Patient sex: M
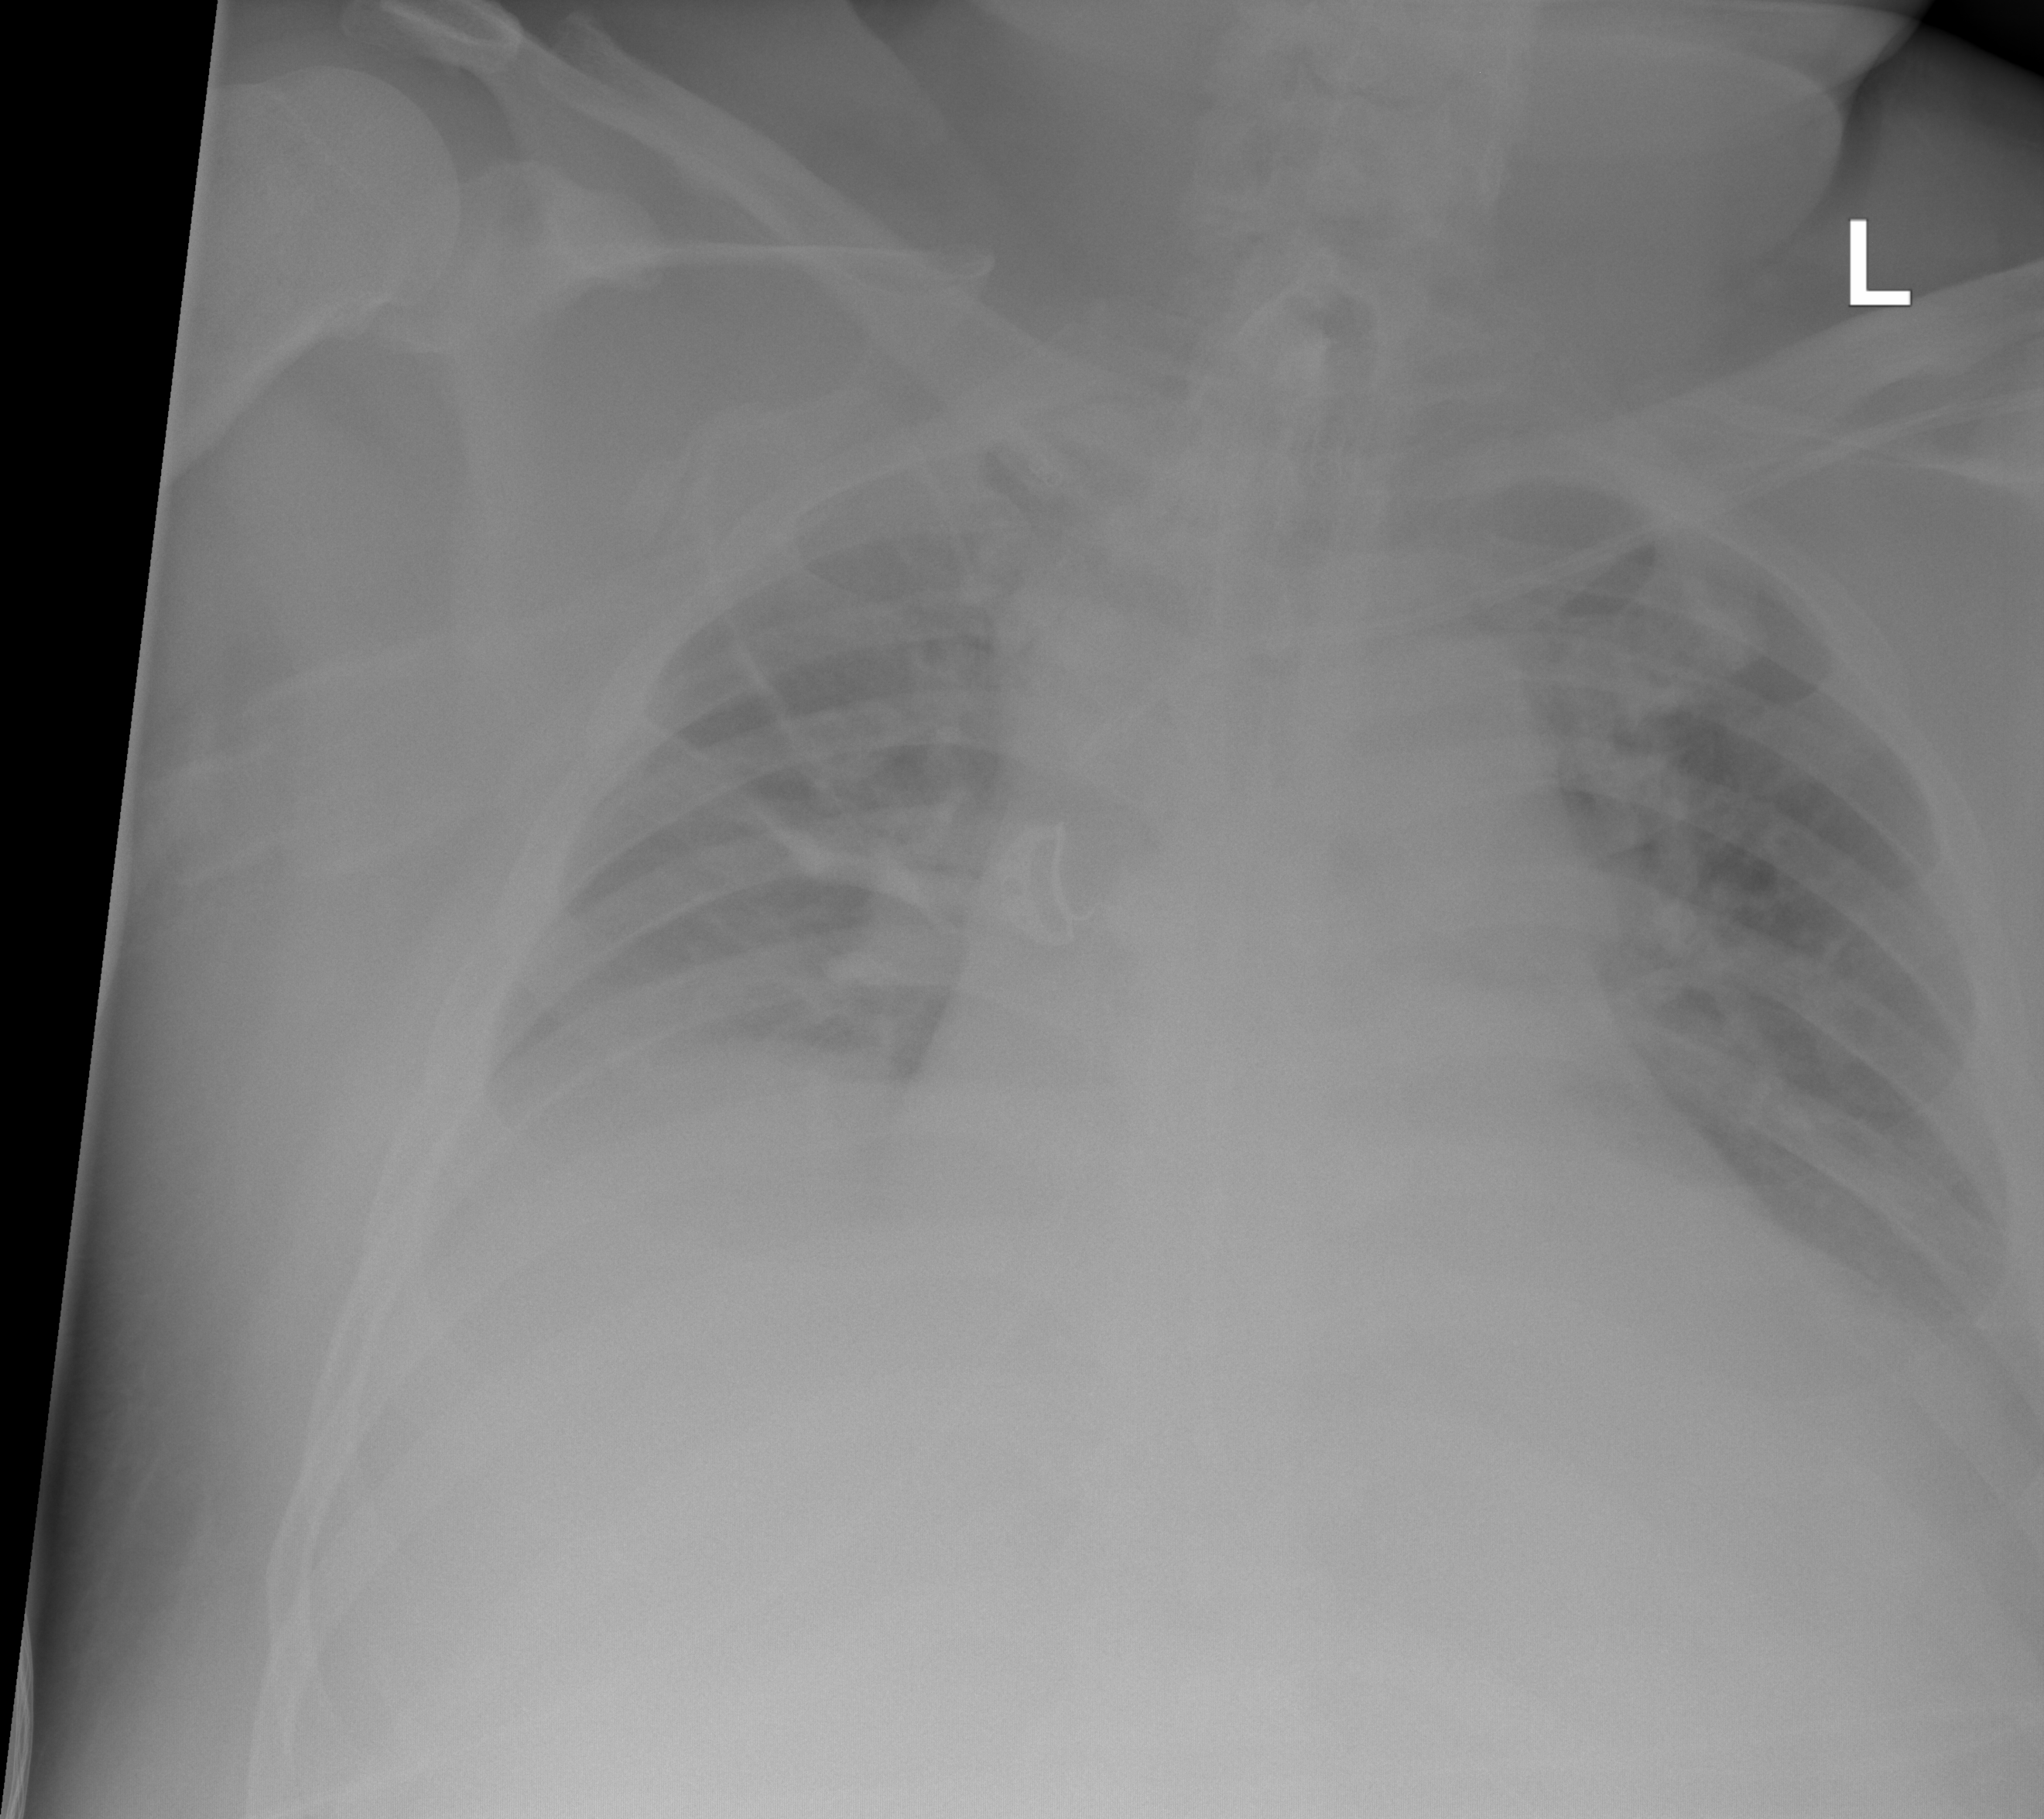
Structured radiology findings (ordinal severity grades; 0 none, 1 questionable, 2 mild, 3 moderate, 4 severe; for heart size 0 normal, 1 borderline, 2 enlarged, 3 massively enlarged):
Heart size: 2
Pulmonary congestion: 3
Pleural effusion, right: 2
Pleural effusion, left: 2
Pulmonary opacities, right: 0
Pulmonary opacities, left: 0
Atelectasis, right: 2
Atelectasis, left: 2